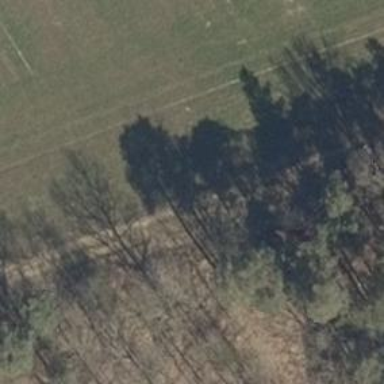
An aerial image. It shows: Shelter that serves as hunting stand.